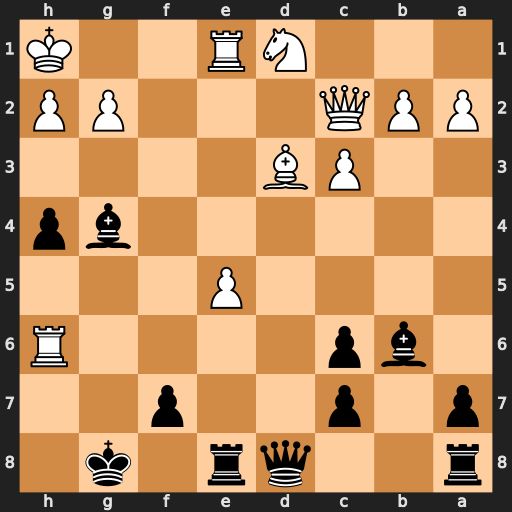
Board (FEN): r2qr1k1/p1p2p2/1bp4R/4P3/6bp/2PB4/PPQ3PP/3NR2K
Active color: b
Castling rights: -
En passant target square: -
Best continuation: Qg5